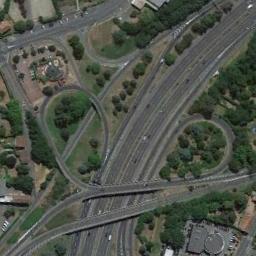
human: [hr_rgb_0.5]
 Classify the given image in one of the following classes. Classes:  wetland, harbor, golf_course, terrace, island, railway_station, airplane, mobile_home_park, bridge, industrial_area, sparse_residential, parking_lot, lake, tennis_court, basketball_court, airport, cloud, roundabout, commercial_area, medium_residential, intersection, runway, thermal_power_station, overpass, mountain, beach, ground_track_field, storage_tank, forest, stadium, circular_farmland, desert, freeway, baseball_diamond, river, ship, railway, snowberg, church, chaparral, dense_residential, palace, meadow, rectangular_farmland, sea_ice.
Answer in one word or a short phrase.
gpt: overpass